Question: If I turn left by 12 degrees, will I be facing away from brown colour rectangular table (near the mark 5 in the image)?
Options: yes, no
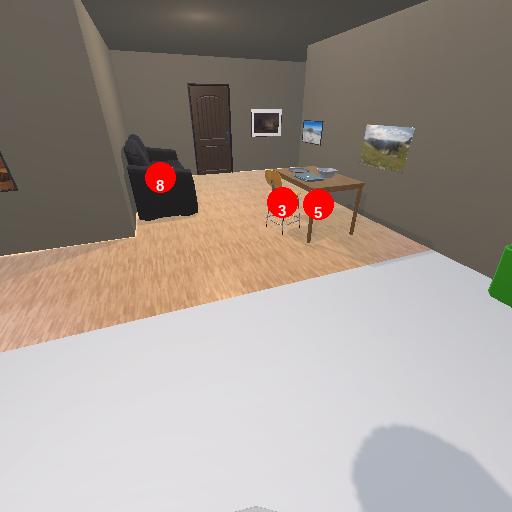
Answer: yes